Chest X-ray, AP view. Patient: 29 years old, sex M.
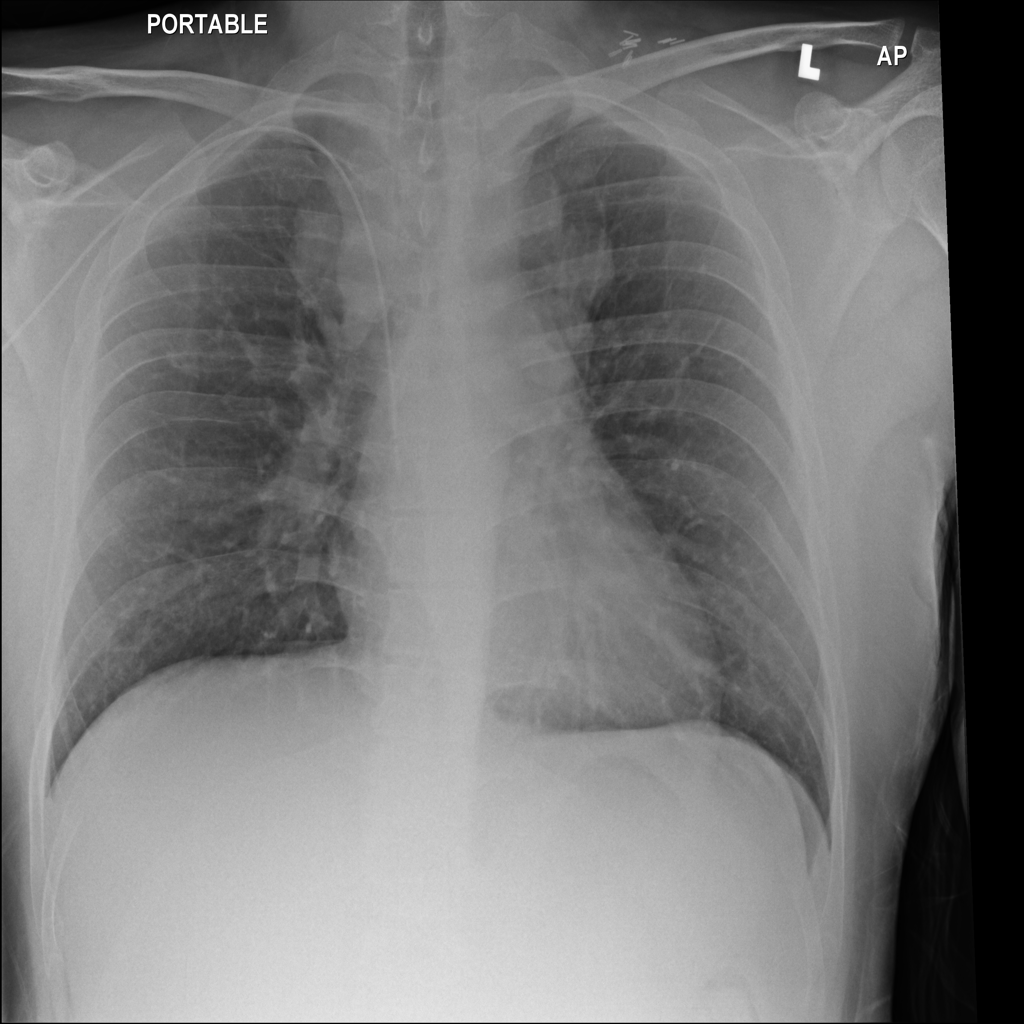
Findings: No Finding